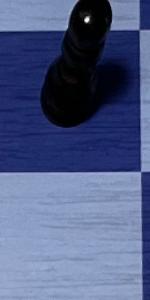
Label: Empty